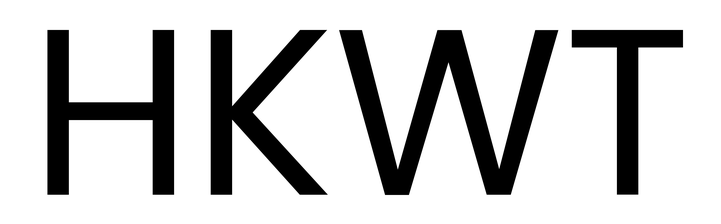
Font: Poppins-Regular